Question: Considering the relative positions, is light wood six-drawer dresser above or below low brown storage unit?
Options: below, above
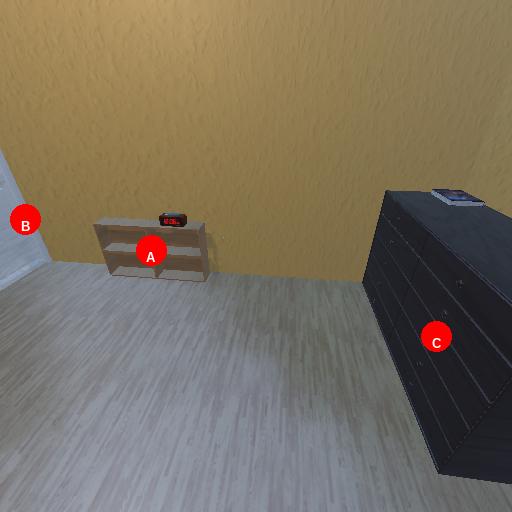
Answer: below